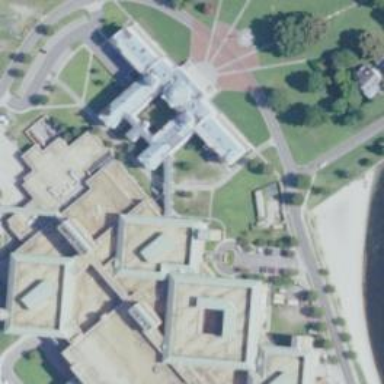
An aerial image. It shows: Hospital building.